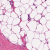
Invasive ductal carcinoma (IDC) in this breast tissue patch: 0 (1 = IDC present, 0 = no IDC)